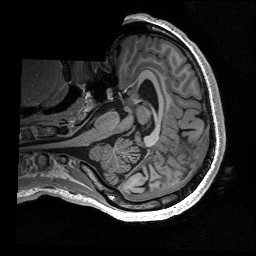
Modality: T1w
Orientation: axial
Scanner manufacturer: siemens
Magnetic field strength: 3 T
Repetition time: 2.53 s
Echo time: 0.00267 s